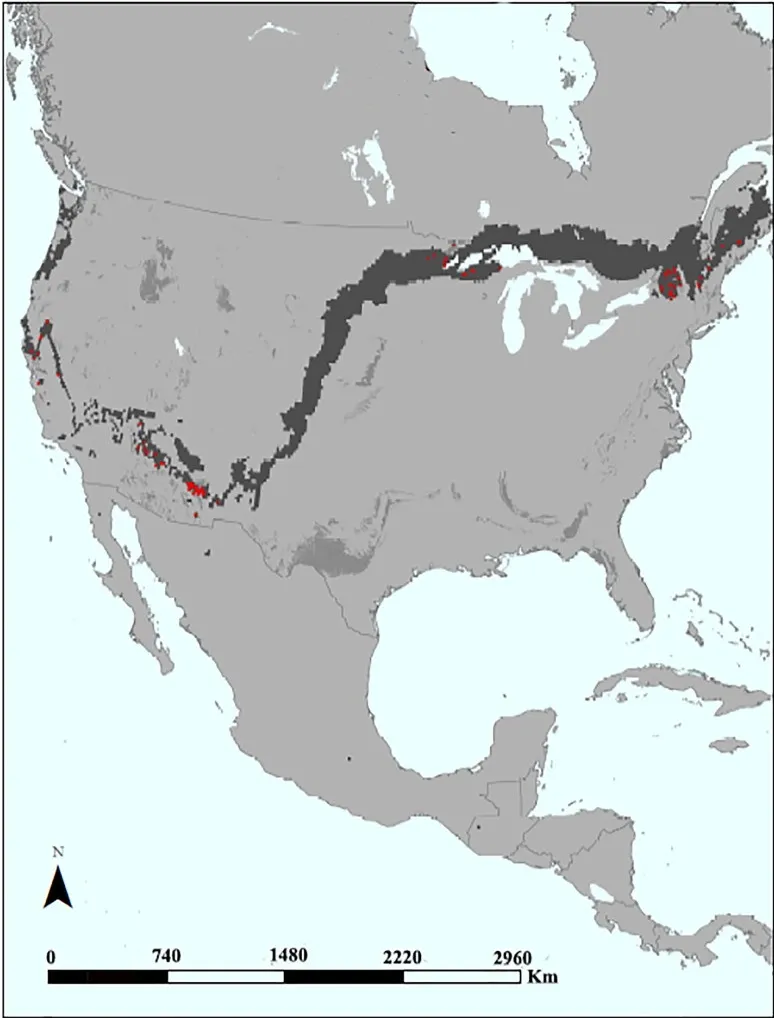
Region-of-origin prediction map for Case Study 3, remains of an unidentified border crosser (OpID 0381), using the oxygen and strontium isotopic compositions of tooth enamel. (Water base layer data used for region-of-origin prediction from and. ) The darkest gray highlighted areas indicate locations where the individual may have obtained their drinking water (based on measured oxygen isotope ratios of tooth enamel). The lighter gray highlighted areas indicate locations where the individual may have obtained their food (based on measured strontium isotope ratios of tooth enamel). The red highlighted areas indicate locations where both oxygen and strontium isotopic compositions overlap, representing the most likely regions-of-origin. These possible regions include several areas within the Western U. S. , the Southwest, the Midwest, and the Northeast. (Map created by B. J. Tipple, IsoForensics, Inc.
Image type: pathology (h&e)